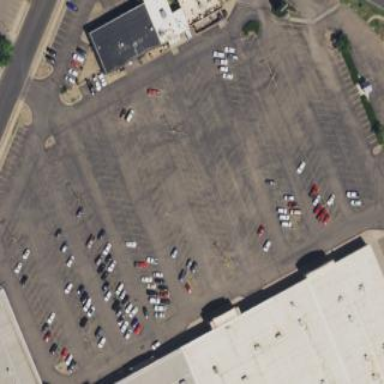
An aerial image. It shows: Parking area.